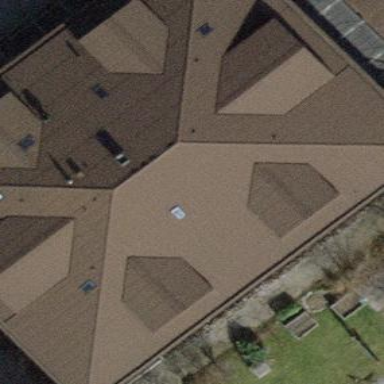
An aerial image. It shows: Commercial building with hipped roof shape.